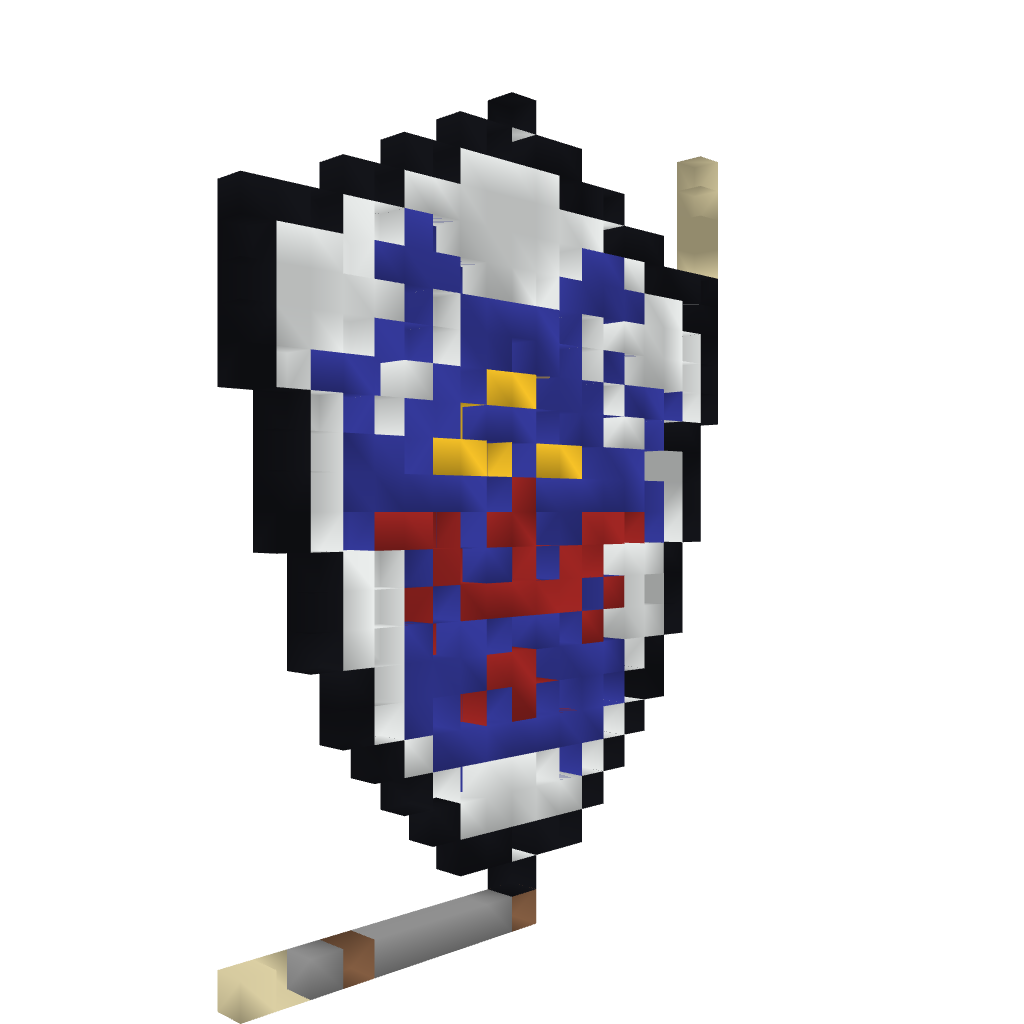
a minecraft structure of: Shield (Zelda)